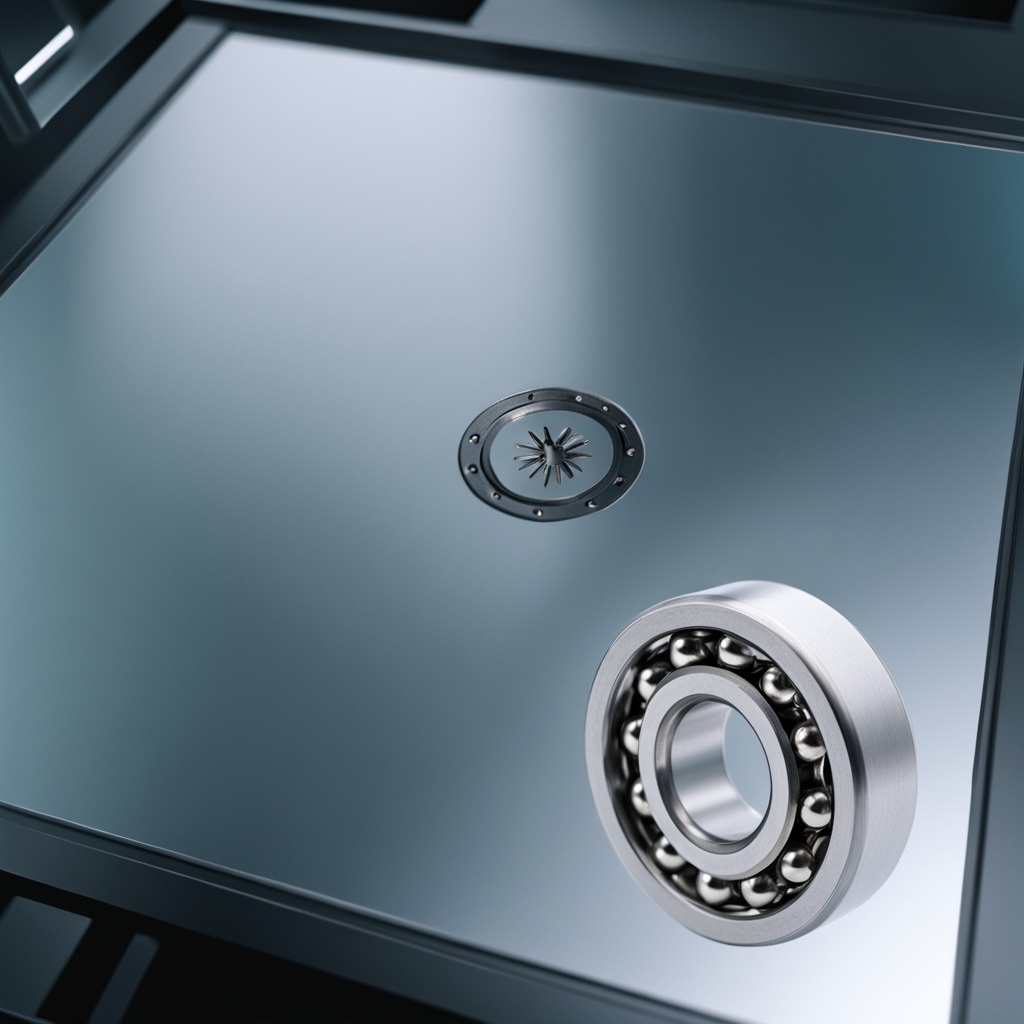
A metal ball bearing is lying on a metal table in a machine shop under fluorescent lights.